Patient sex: M
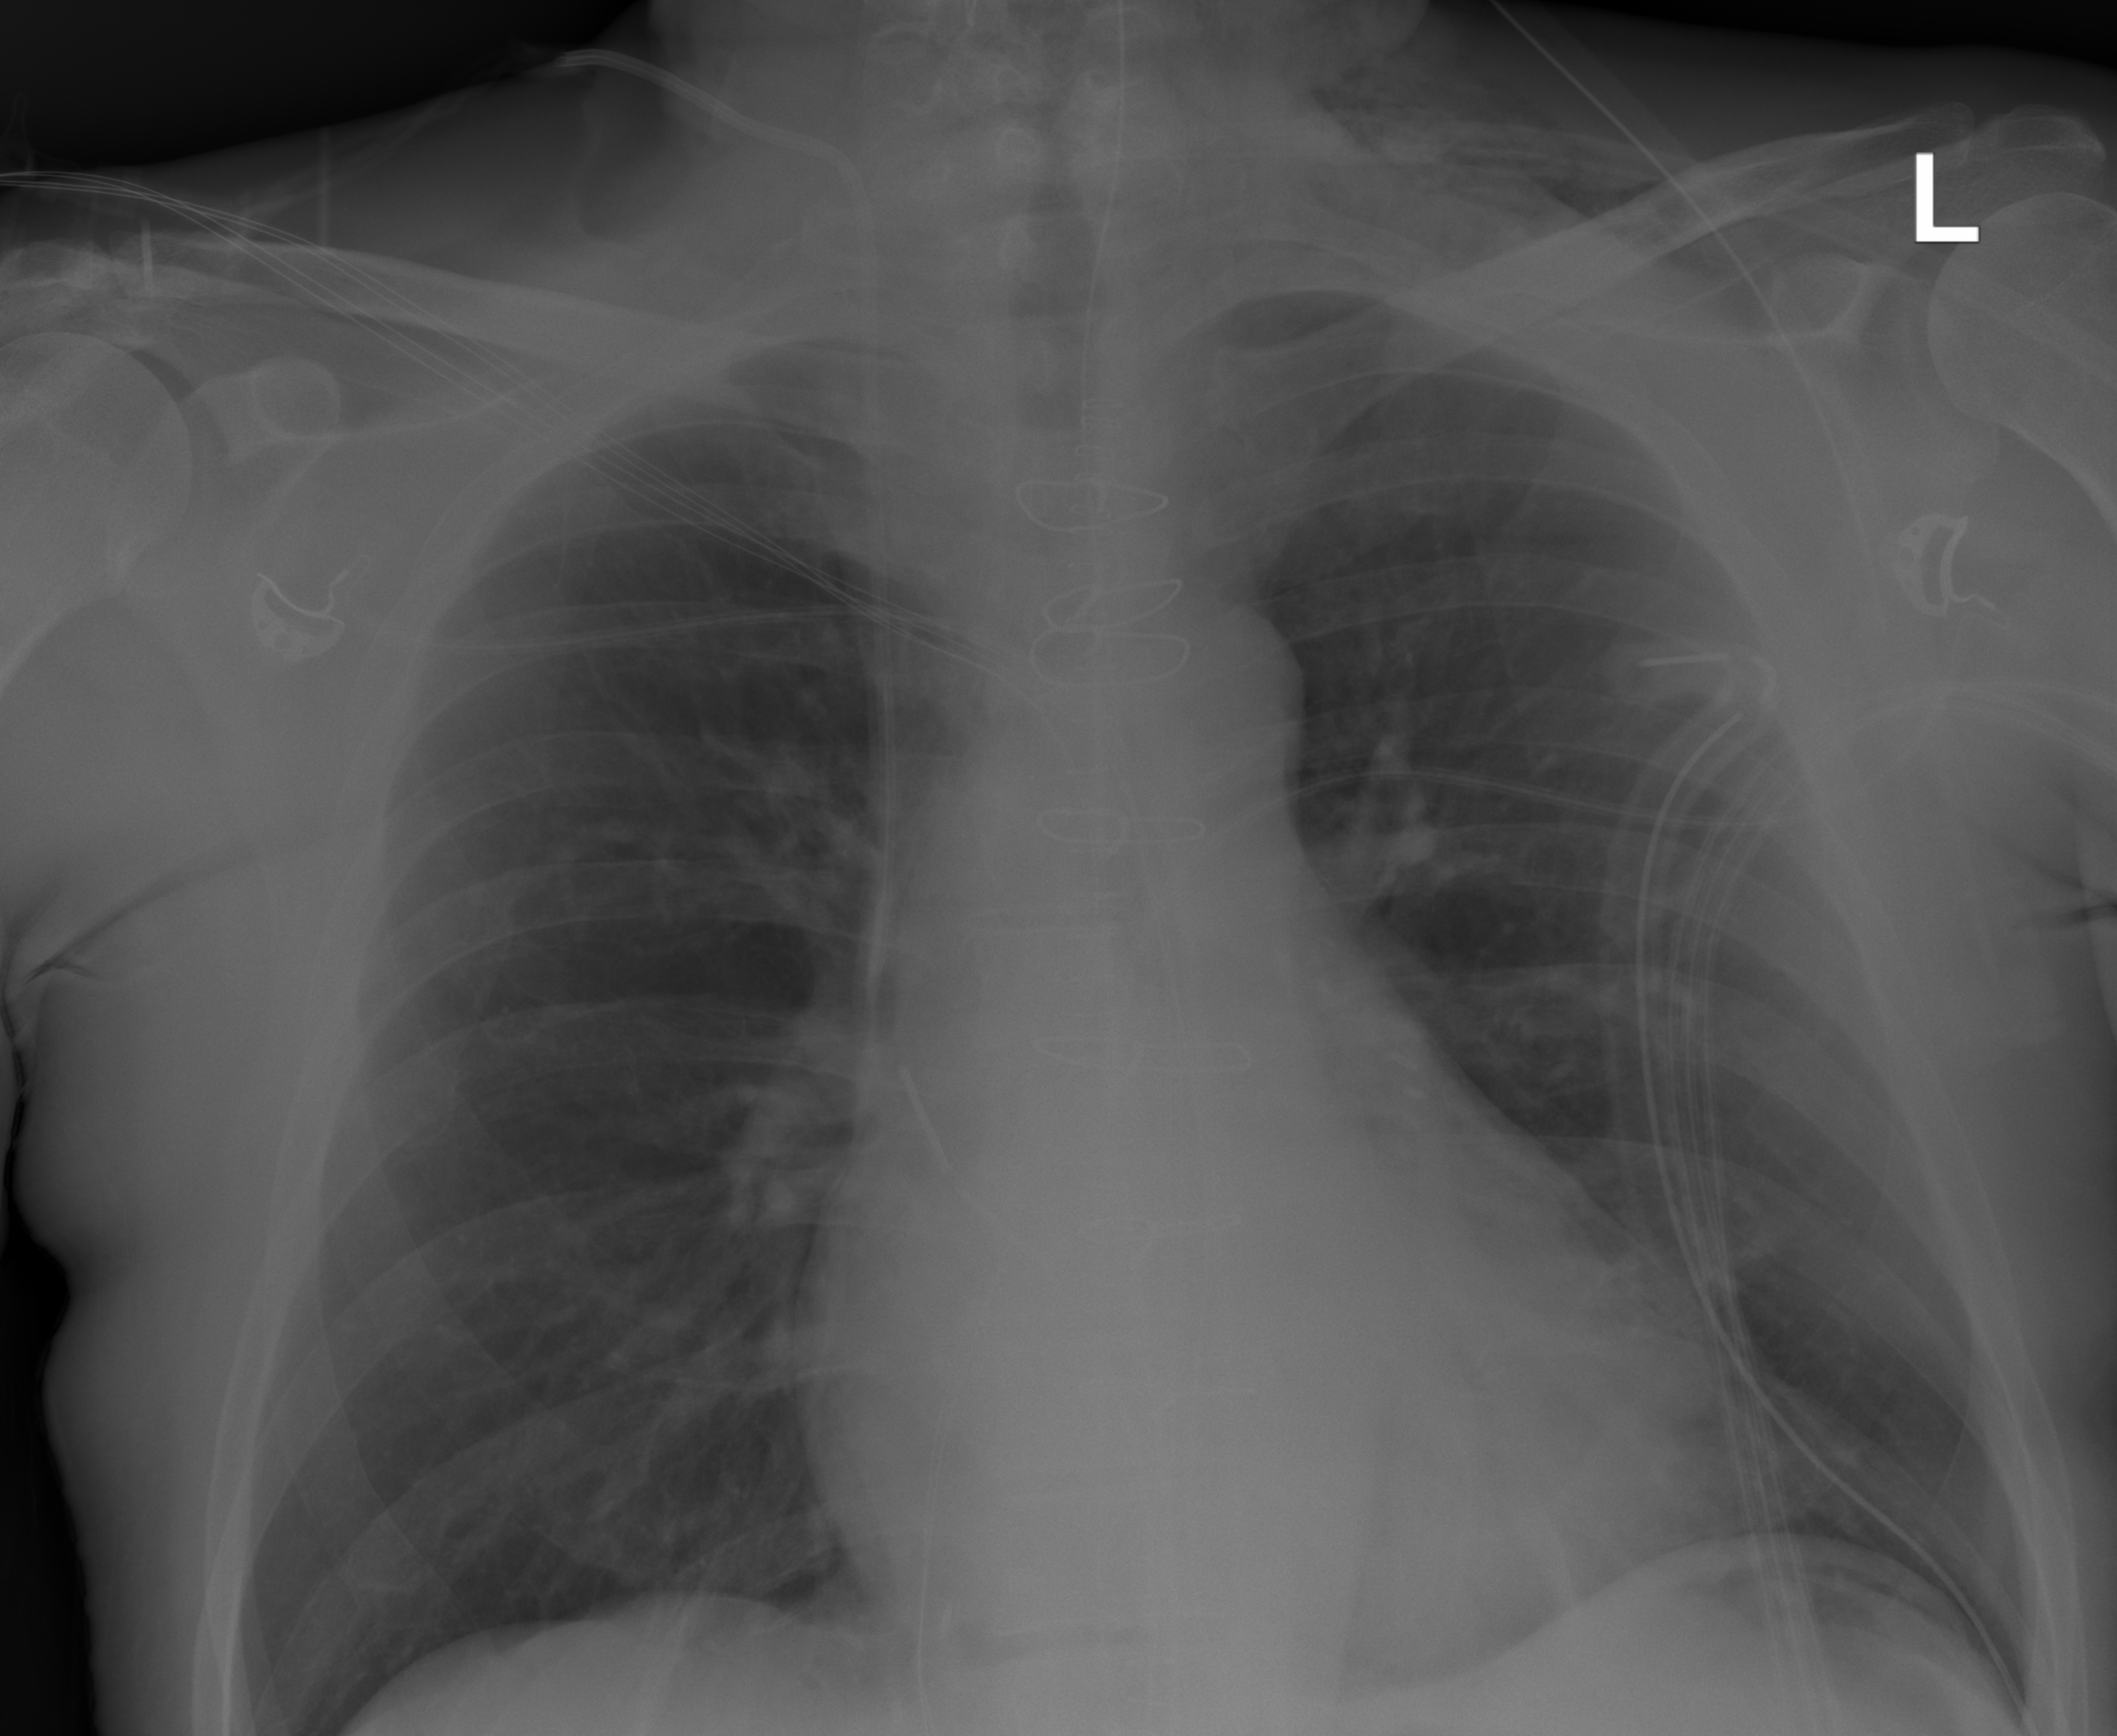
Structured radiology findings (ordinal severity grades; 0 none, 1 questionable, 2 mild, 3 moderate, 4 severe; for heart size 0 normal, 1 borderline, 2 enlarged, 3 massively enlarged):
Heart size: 0
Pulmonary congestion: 0
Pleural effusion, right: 0
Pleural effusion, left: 0
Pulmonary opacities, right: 0
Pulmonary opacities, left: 0
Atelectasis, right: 0
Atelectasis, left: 0